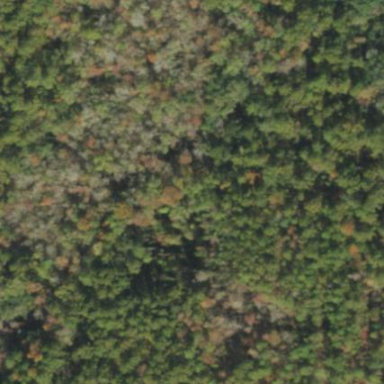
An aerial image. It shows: Mixed woodland with various types of leaves.